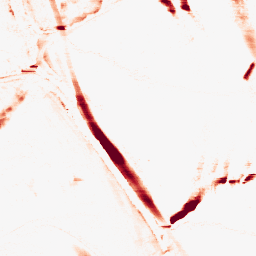
Category: morphological
Decomposition family: morphological_rect
Decomposition parameters: operation: opening
width: 20
height: 3
Upsampling method: sinc_blackman
Upsampling parameters: scale: 2
kernel_size: 16
Upsampling scale: 2